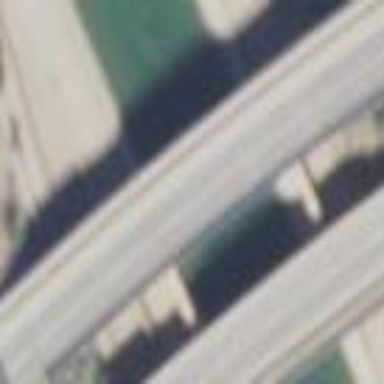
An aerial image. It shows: Concrete aqueduct bridge.